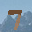
Label: 7